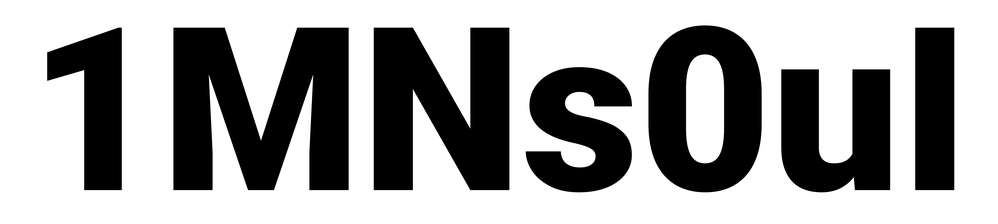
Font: Roboto_Black